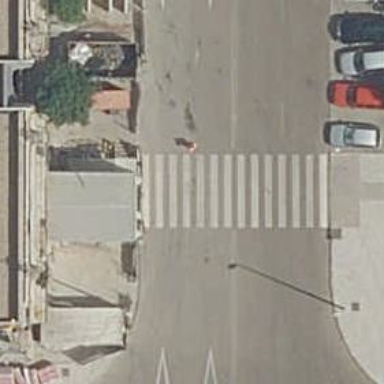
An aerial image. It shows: Uncontrolled road crossing.